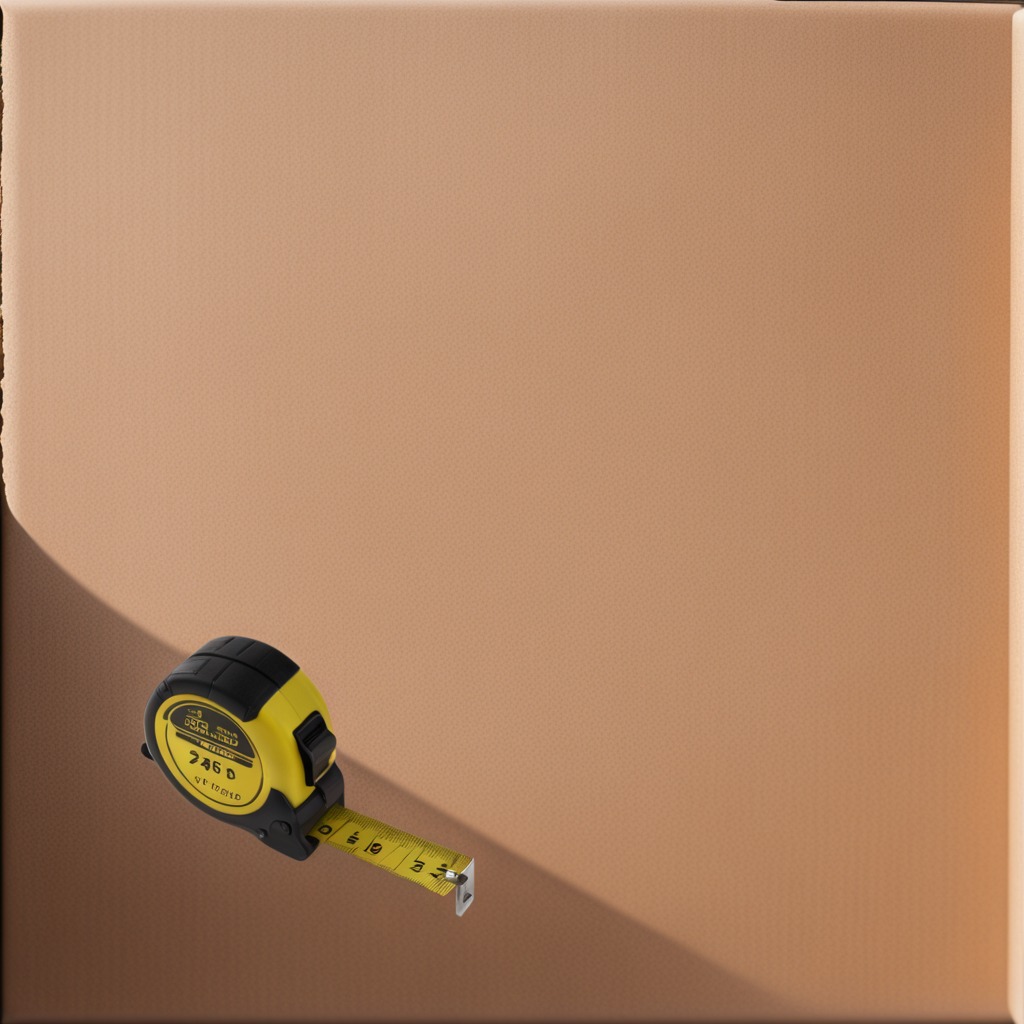
A measuring tape is lying on the cardboard box surface in an outdoor workshop during daytime bright natural light soft shadows slightly creased but